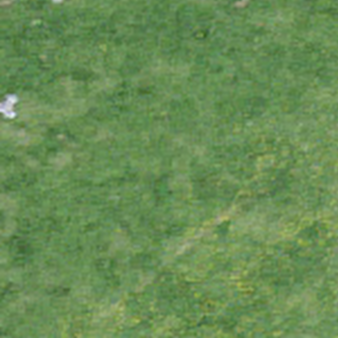
Label: other